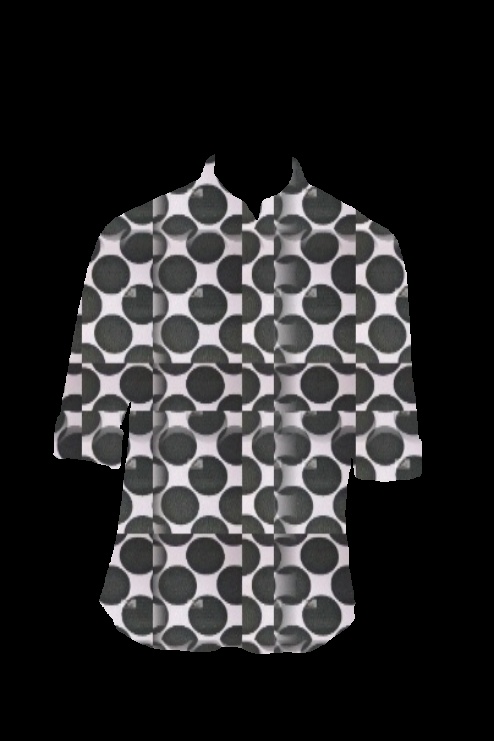
black white polka dot tee